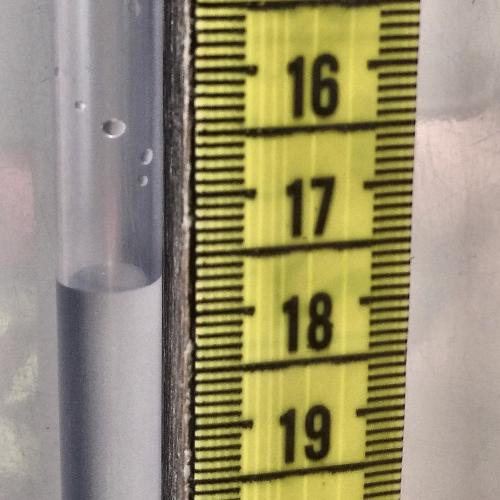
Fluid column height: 17.7 cm